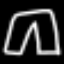
Label: pants